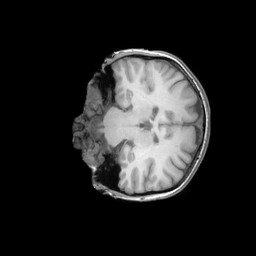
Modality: T1w
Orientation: coronal
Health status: ill
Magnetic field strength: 3 T